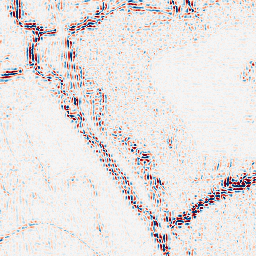
Category: wavelet
Decomposition family: wavelet_dwt
Decomposition parameters: wavelet: sym4
level: 2
Upsampling method: linear_exact
Upsampling parameters: scale: 2
Upsampling scale: 2